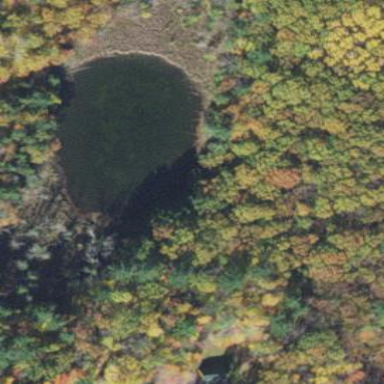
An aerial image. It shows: Peaceful pond surrounded by nature.